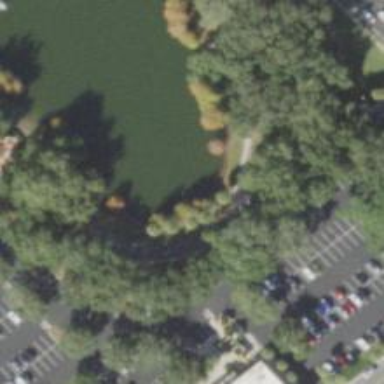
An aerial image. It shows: Path designated for golf carts.